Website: bh-photo
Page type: store-pickup
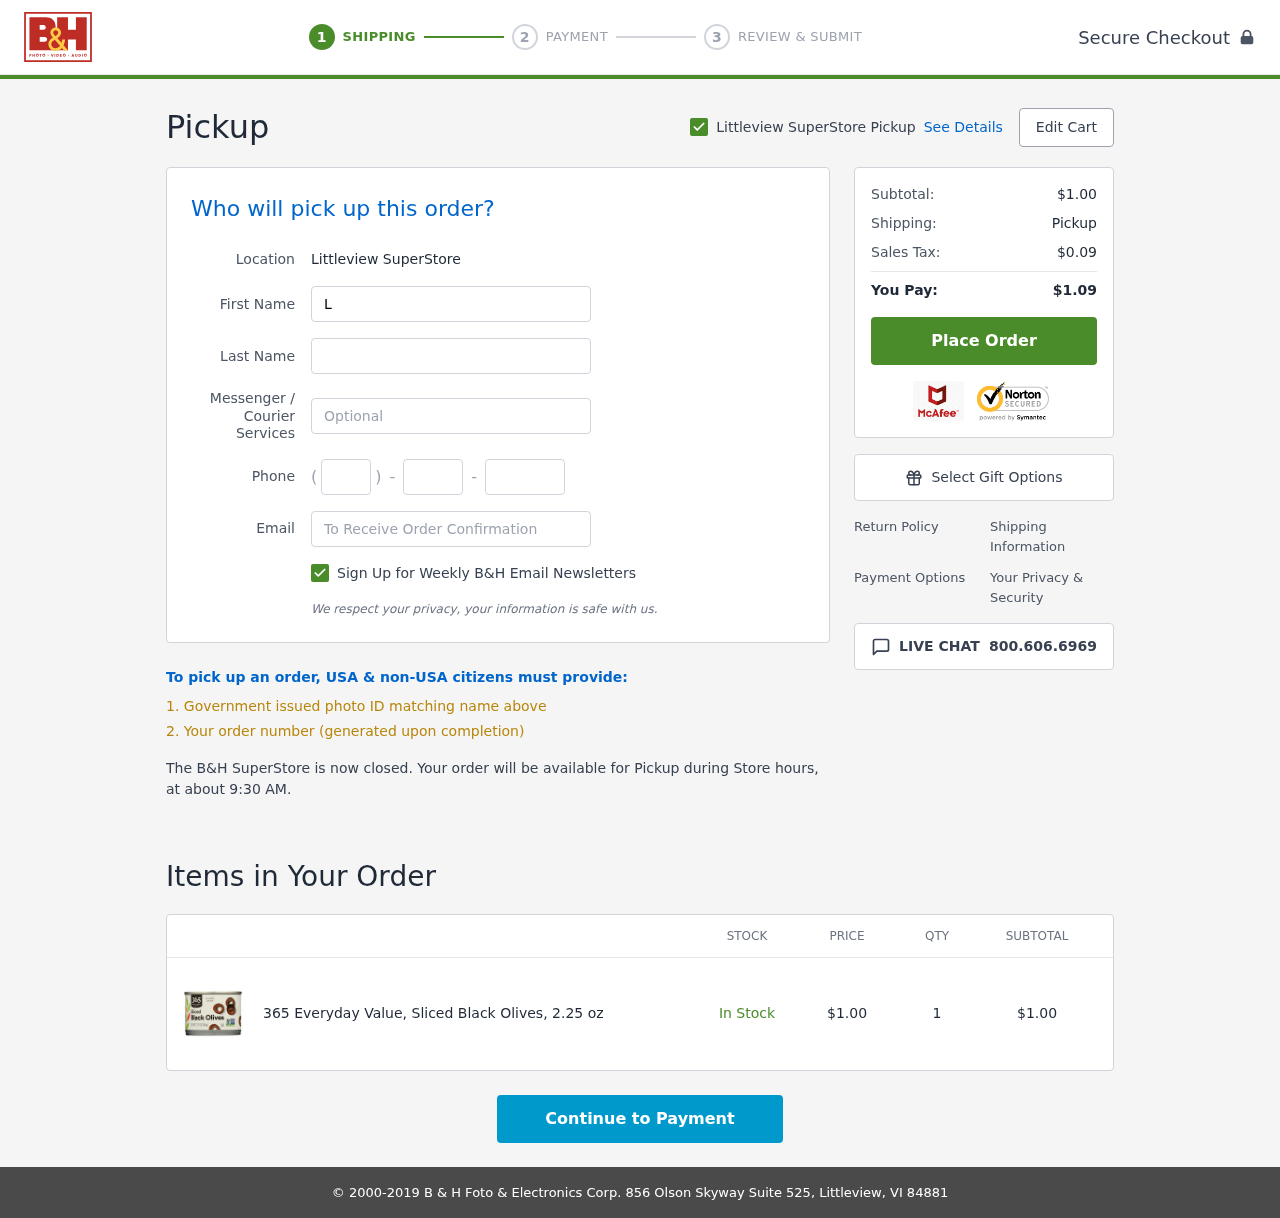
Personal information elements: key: PII_EMAIL
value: larrymendez@hotmail.com
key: PII_FIRSTNAME
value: Larry
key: PII_LASTNAME
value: Mendez
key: PII_LOCATION1_CITY
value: Littleview SuperStore Pickup
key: PII_LOCATION1_CITY
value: Littleview SuperStore
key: PII_PHONE_AREA
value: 827
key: PII_PHONE_PREFIX
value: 776
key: PII_PHONE_SUFFIX
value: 6917
Product elements: key: PRODUCT1_NAME
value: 365 Everyday Value, Sliced Black Olives, 2.25 oz
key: PRODUCT1_PRICE
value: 1
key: PRODUCT1_QUANTITY
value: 1
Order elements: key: ORDER_SUBTOTAL
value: $1.00
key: ORDER_TAX
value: $0.09
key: ORDER_TOTAL
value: $1.09